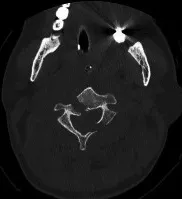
Plane CT neck in bone window algorithm, axial and sagittal views . A and b: Vertebral fracture of C2 and dislocation between C2 and C3.
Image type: radiology (ct)